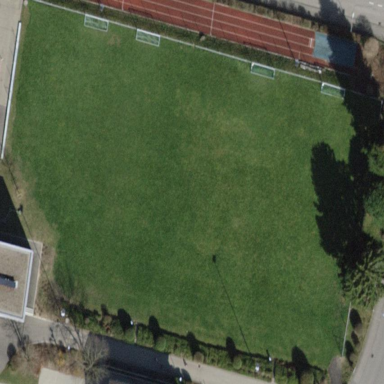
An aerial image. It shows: Grassy pitch for various sports activities.